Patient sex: M
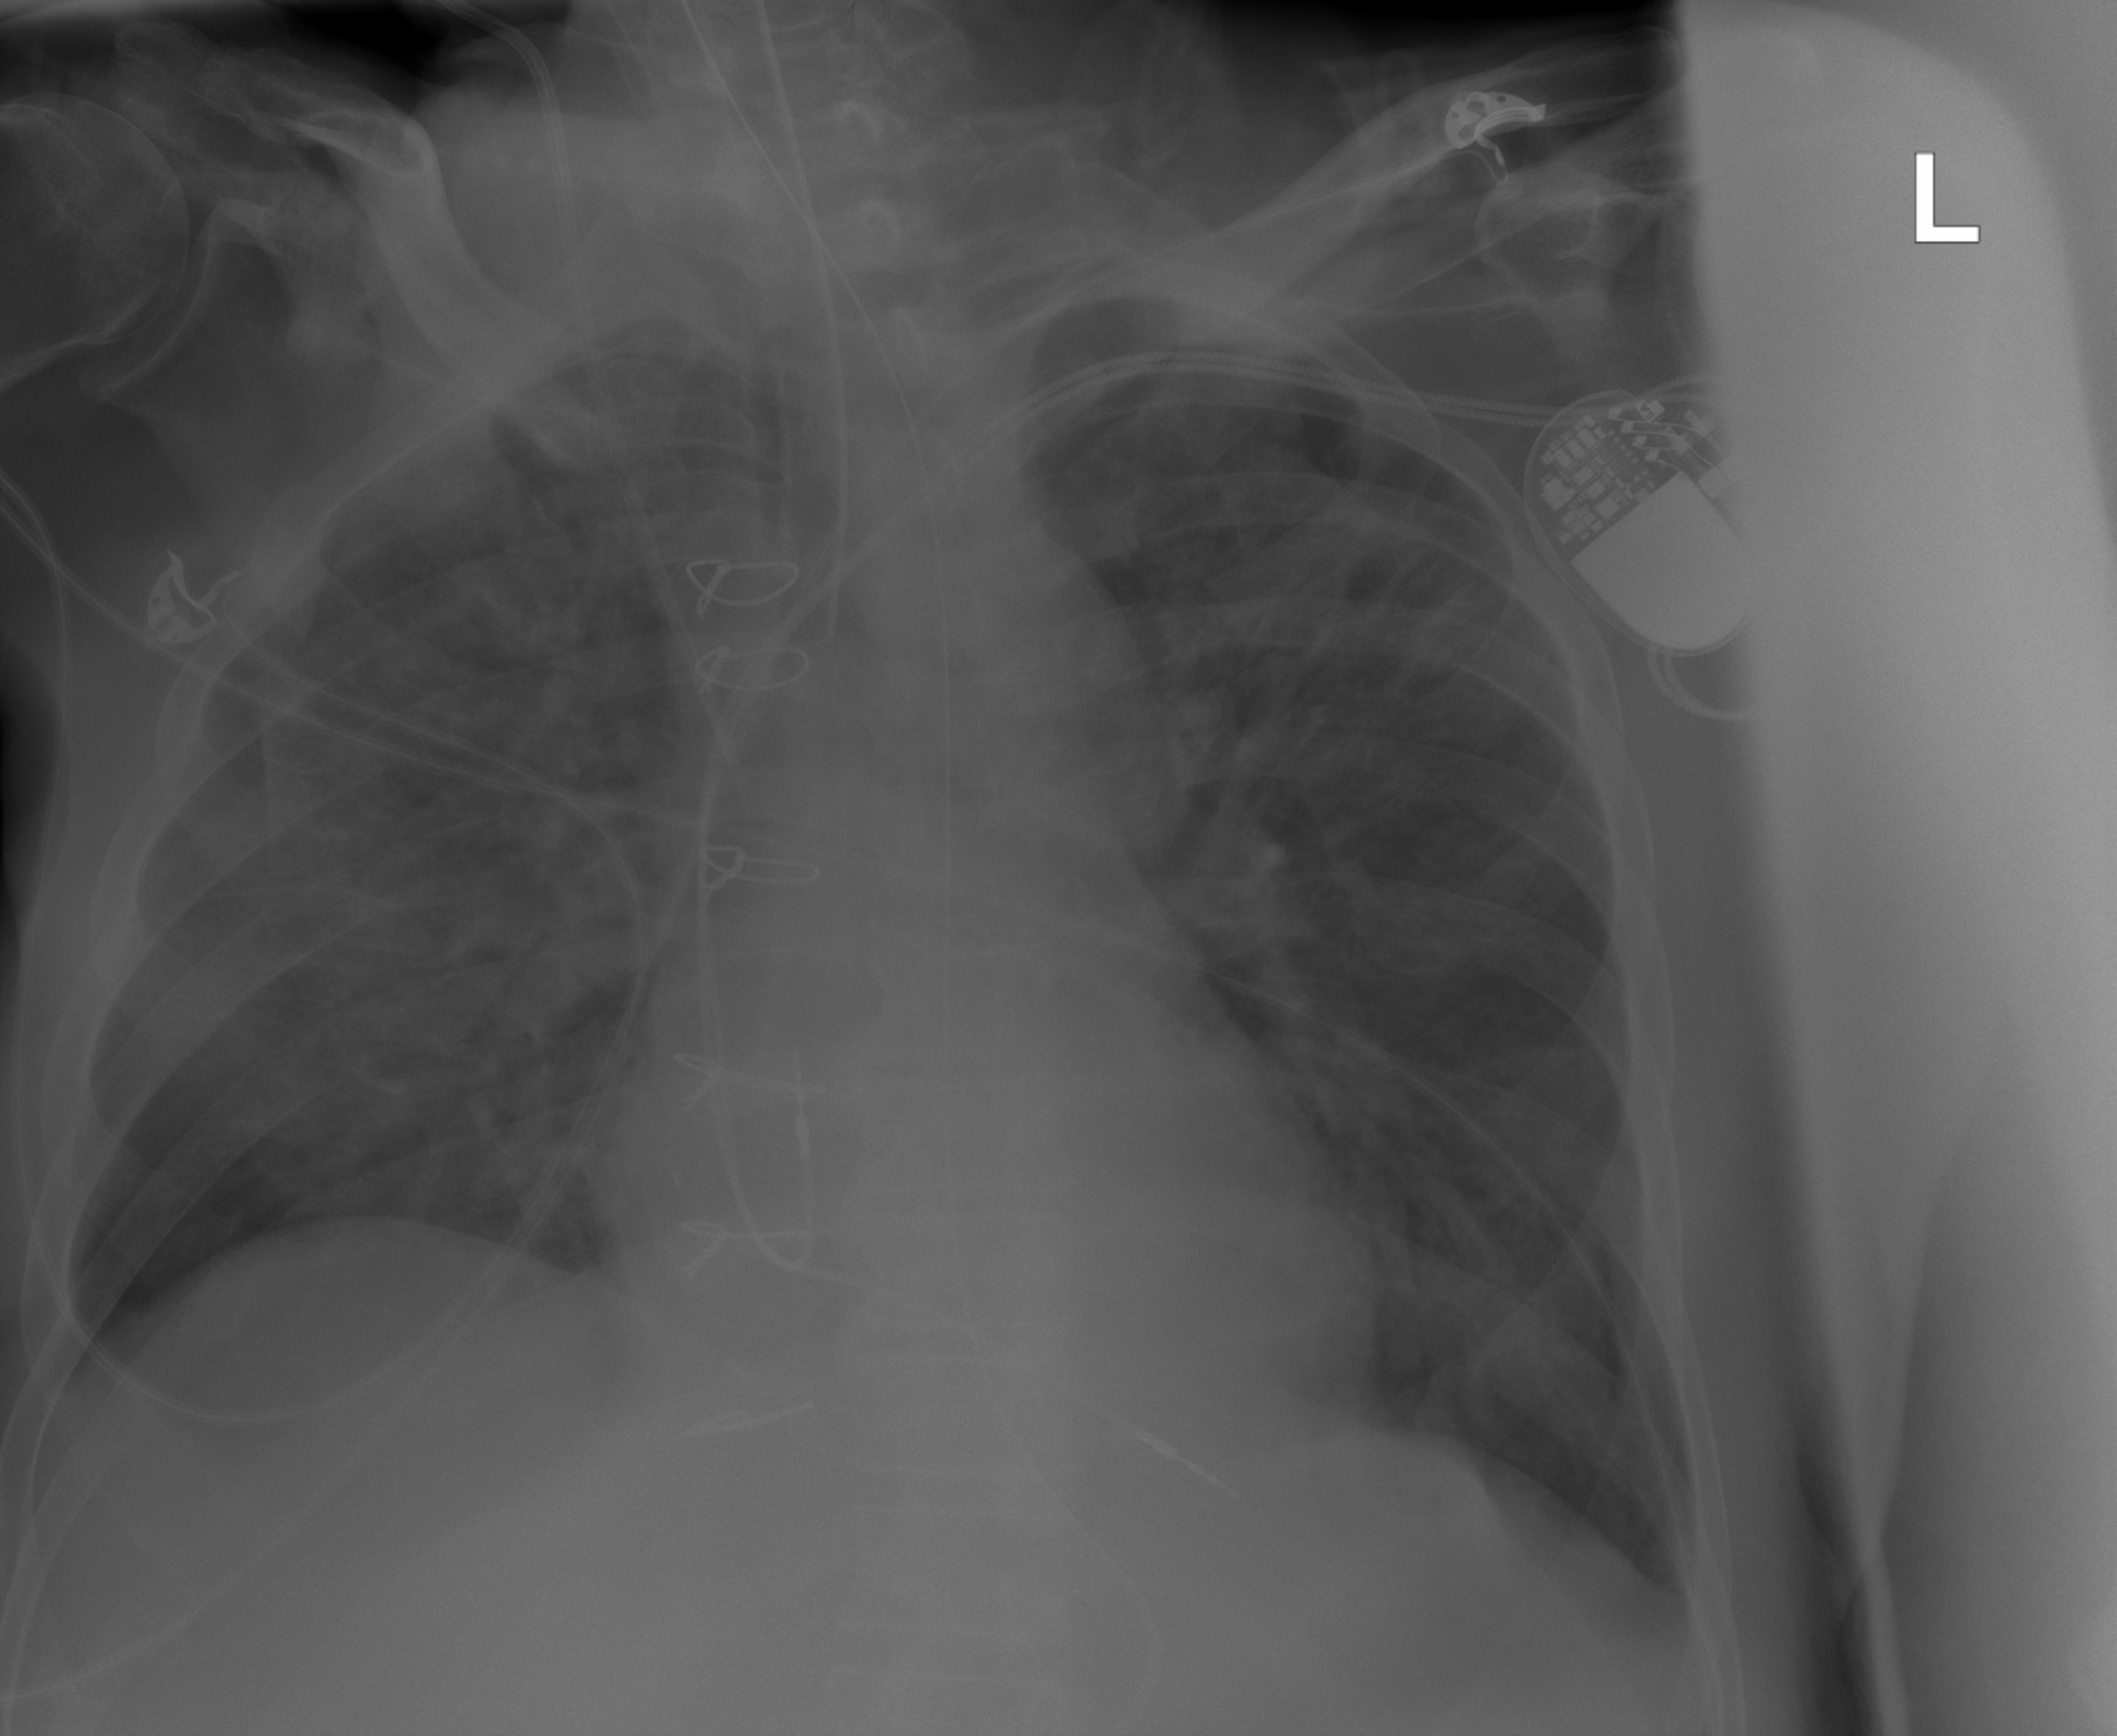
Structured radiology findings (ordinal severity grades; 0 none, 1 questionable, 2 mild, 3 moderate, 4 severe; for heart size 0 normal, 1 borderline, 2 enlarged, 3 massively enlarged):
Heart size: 0
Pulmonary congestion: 2
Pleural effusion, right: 2
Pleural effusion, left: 2
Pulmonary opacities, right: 3
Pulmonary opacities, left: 2
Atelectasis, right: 3
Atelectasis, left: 2